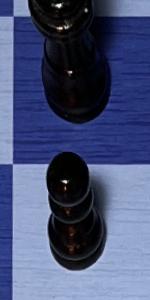
Label: Pawn_Black